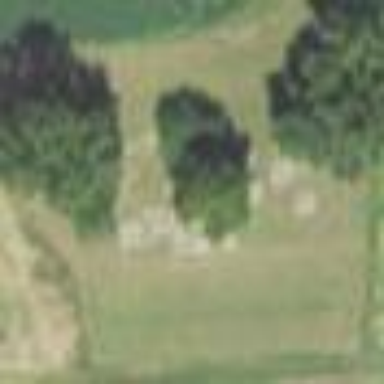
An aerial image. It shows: Cemetery.